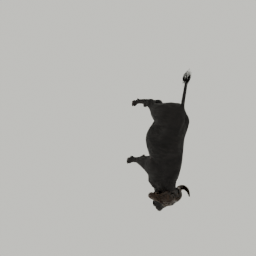
Label: animals